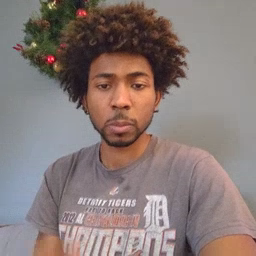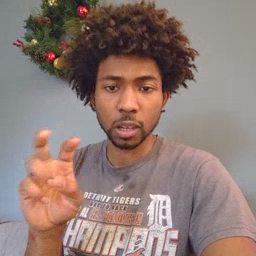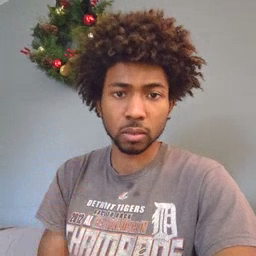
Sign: pizza